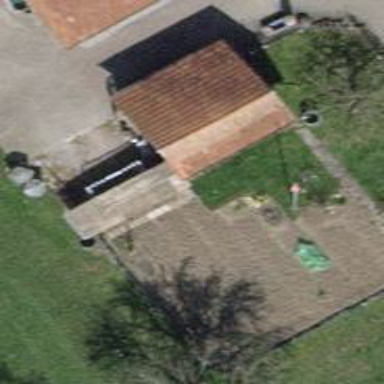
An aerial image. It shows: Shed.